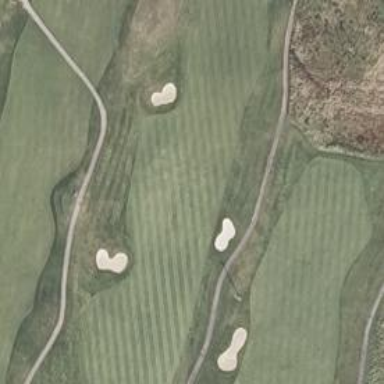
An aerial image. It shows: Golf hole.